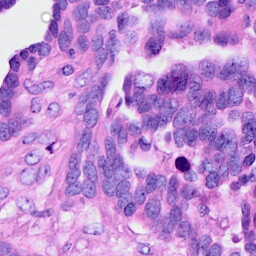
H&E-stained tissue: Ovarian